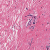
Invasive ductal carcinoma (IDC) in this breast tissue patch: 0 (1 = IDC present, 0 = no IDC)